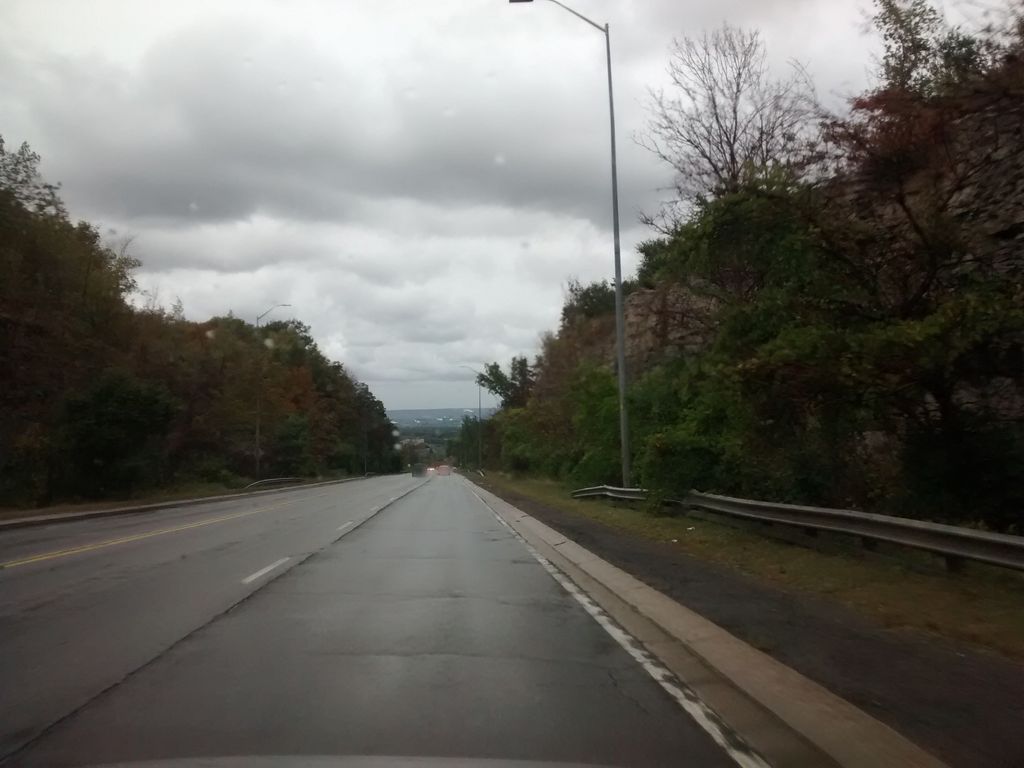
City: hamilton